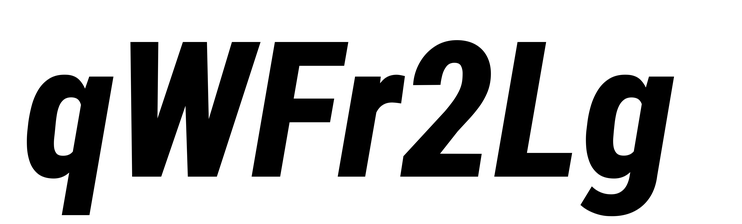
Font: Roboto-Italic_Condensed_ExtraBold_Italic